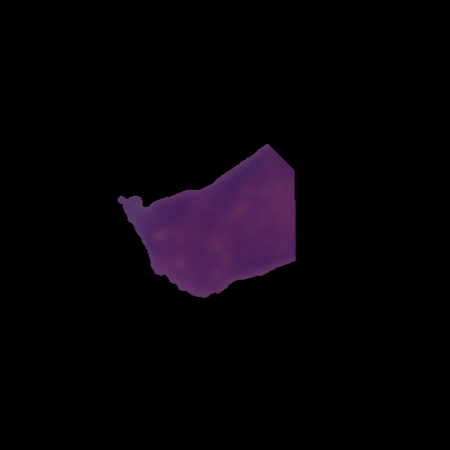
Label: healthy